Question: Is it possible in Highcharts to hide categories when they don't fit? I'm looking for a solution that doesn't require me to explicitly specify which labels to hide.
For example, in <URL>, '"Feb"', '"Apr"', '"Jun"', '"Aug"', '"Oct"' and '"Dec"' would be hidden.

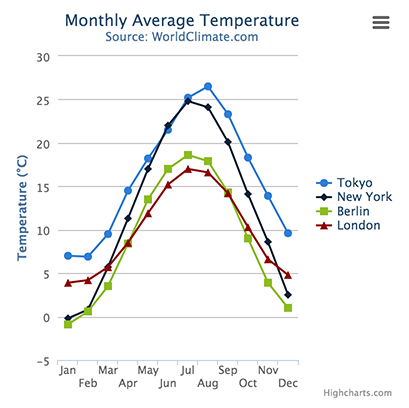
Answer: "I'm looking for a solution that doesn't require me to explicitly specify which labels to hide." - No, it is not possible. Highchart will not hide the x-axis label until you tell it to do s0. Check this
<URL>
'''
staggerLines: 1
'''
change staggerlines to get this
<URL>
'''
staggerLines: 2
'''
and step it to get this
<URL>
'''
step: 2
'''
Check your chart size and play with these options. Highchart won't hide it automatically.